Question: I'm developing an app for Facebook pages and, as usual, I've stumbled upon a strange bug today. I know that tab width is supposed to be 520px, but for some reason this is not happening on these new pages which are using IFrame canvas instead of the old FBML.
Here is a screenshot documenting this bug:
As you can see the content is cropped (I used overflow: hidden; to hide the scrollbars) at a total width of 504px. Any idea about how to solve it?
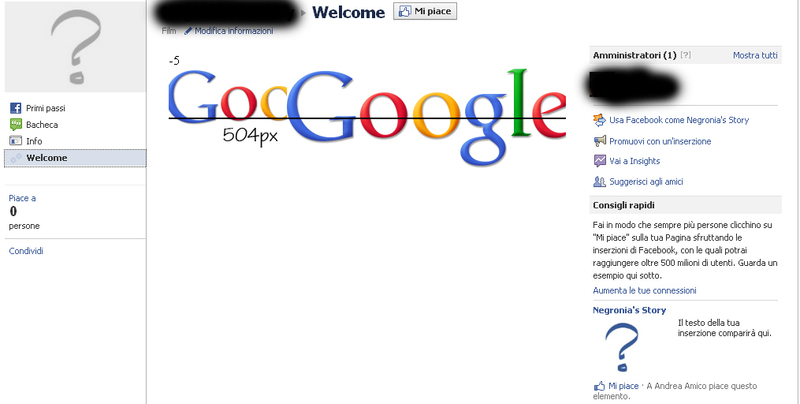
Answer: Just use Firebug to better inspect this. It's indeed 520px:

AND I've just visited your page on Facebook, it seems that you didn't the styling for your page. try this:
'''
body {
margin: 0;
overflow: hidden;
padding: 0;
}
'''
instead of just 'overflow: hidden;'.